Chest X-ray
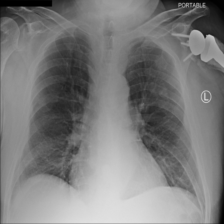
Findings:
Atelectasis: negative
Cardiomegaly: negative
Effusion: negative
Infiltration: negative
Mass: negative
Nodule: negative
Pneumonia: negative
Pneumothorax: negative
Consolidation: negative
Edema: negative
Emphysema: negative
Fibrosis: negative
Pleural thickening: negative
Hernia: negative